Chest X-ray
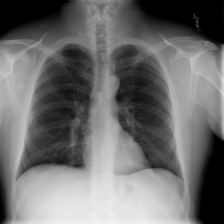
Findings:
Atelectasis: negative
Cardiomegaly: negative
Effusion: negative
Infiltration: negative
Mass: negative
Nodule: negative
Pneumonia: negative
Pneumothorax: negative
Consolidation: negative
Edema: negative
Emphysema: negative
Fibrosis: negative
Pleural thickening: negative
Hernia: negative